Question: i have 2 datepickers show in the image.
here first i select then the datepicker shows the . The

the code for datepicker...
'''
JLabel lblIssueDate = new JLabel("Issue Date");
lblIssueDate.setBounds(85, 47, 137, 14);
issuePanel.add(lblIssueDate);
issueDate = new JXDatePicker();
java.util.Date utilDate=new Date();
java.sql.Date sqldate=new java.sql.Date(utilDate.getTime());
issueDate.setDate(sqldate);
issueDate.setBounds(232, 44, 184, 20);
issuePanel.add(issueDate);
JLabel lblReturnDate = new JLabel("Return Date");
lblReturnDate.setBounds(85, 113, 137, 14);
issuePanel.add(lblReturnDate);
returnDate = new JXDatePicker();
returnDate.setBounds(232, 110, 184, 20);
issuePanel.add(returnDate);
'''
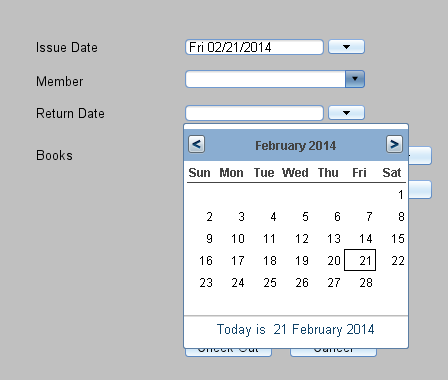
Answer: Basically, you can set the upper and lower acceptable bounds of the date picker via its 'JXMonthView'. This will restrict the dates that the user can pick
For example...

'''
import java.awt.BorderLayout;
import java.awt.EventQueue;
import java.awt.GridBagConstraints;
import java.awt.GridBagLayout;
import java.awt.event.ActionEvent;
import java.awt.event.ActionListener;
import java.beans.PropertyChangeEvent;
import java.beans.PropertyChangeListener;
import java.util.Date;
import javax.swing.JFrame;
import javax.swing.JLabel;
import javax.swing.JPanel;
import javax.swing.UIManager;
import javax.swing.UnsupportedLookAndFeelException;
import org.jdesktop.swingx.JXDatePicker;
public class TestDatePicker {
public static void main(String[] args) {
new TestDatePicker();
}
public TestDatePicker() {
EventQueue.invokeLater(new Runnable() {
@Override
public void run() {
try {
UIManager.setLookAndFeel(UIManager.getSystemLookAndFeelClassName());
} catch (ClassNotFoundException | InstantiationException | IllegalAccessException | UnsupportedLookAndFeelException ex) {
}
JFrame frame = new JFrame("Testing");
frame.setDefaultCloseOperation(JFrame.EXIT_ON_CLOSE);
frame.setLayout(new BorderLayout());
frame.add(new TestPane());
frame.pack();
frame.setLocationRelativeTo(null);
frame.setVisible(true);
}
});
}
public class TestPane extends JPanel {
private JXDatePicker issueDate;
private final JXDatePicker returnDate;
public TestPane() {
setLayout(new GridBagLayout());
GridBagConstraints gbc = new GridBagConstraints();
gbc.gridx = 0;
gbc.gridy = 0;
JLabel lblIssueDate = new JLabel("Issue Date");
add(lblIssueDate, gbc);
issueDate = new JXDatePicker();
returnDate = new JXDatePicker();
issueDate.addPropertyChangeListener("date", new PropertyChangeListener() {
@Override
public void propertyChange(PropertyChangeEvent evt) {
System.out.println("date");
Date selectedDate = issueDate.getDate();
returnDate.getMonthView().setLowerBound(selectedDate);
}
});
java.util.Date utilDate = new Date();
java.sql.Date sqldate = new java.sql.Date(utilDate.getTime());
issueDate.setDate(sqldate);
gbc.gridx++;
add(issueDate, gbc);
gbc.gridx = 0;
gbc.gridy++;
JLabel lblReturnDate = new JLabel("Return Date");
add(lblReturnDate, gbc);
gbc.gridx++;
add(returnDate, gbc);
}
}
}
'''
Now if you want to be able to pick the dates BEFORE the 'IssueDate', you can use 'setUpperBound' instead.
If you want to exclude the selected date as well, then you need to use a 'Calendar' and roll it by a day in the required direction to included it...
I would also highly recommend make use of appropriate layout managers as they will deal with the variety of differences between systems and how fonts are renderer, amongst other things.
Swing is also designed to work with layout managers, so choosing to ignore them can have lots of funny side effects...
Take a look at <URL>